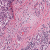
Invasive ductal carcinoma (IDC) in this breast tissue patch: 1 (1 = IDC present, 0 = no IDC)